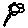
Label: flower